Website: macys
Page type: customer-info-address
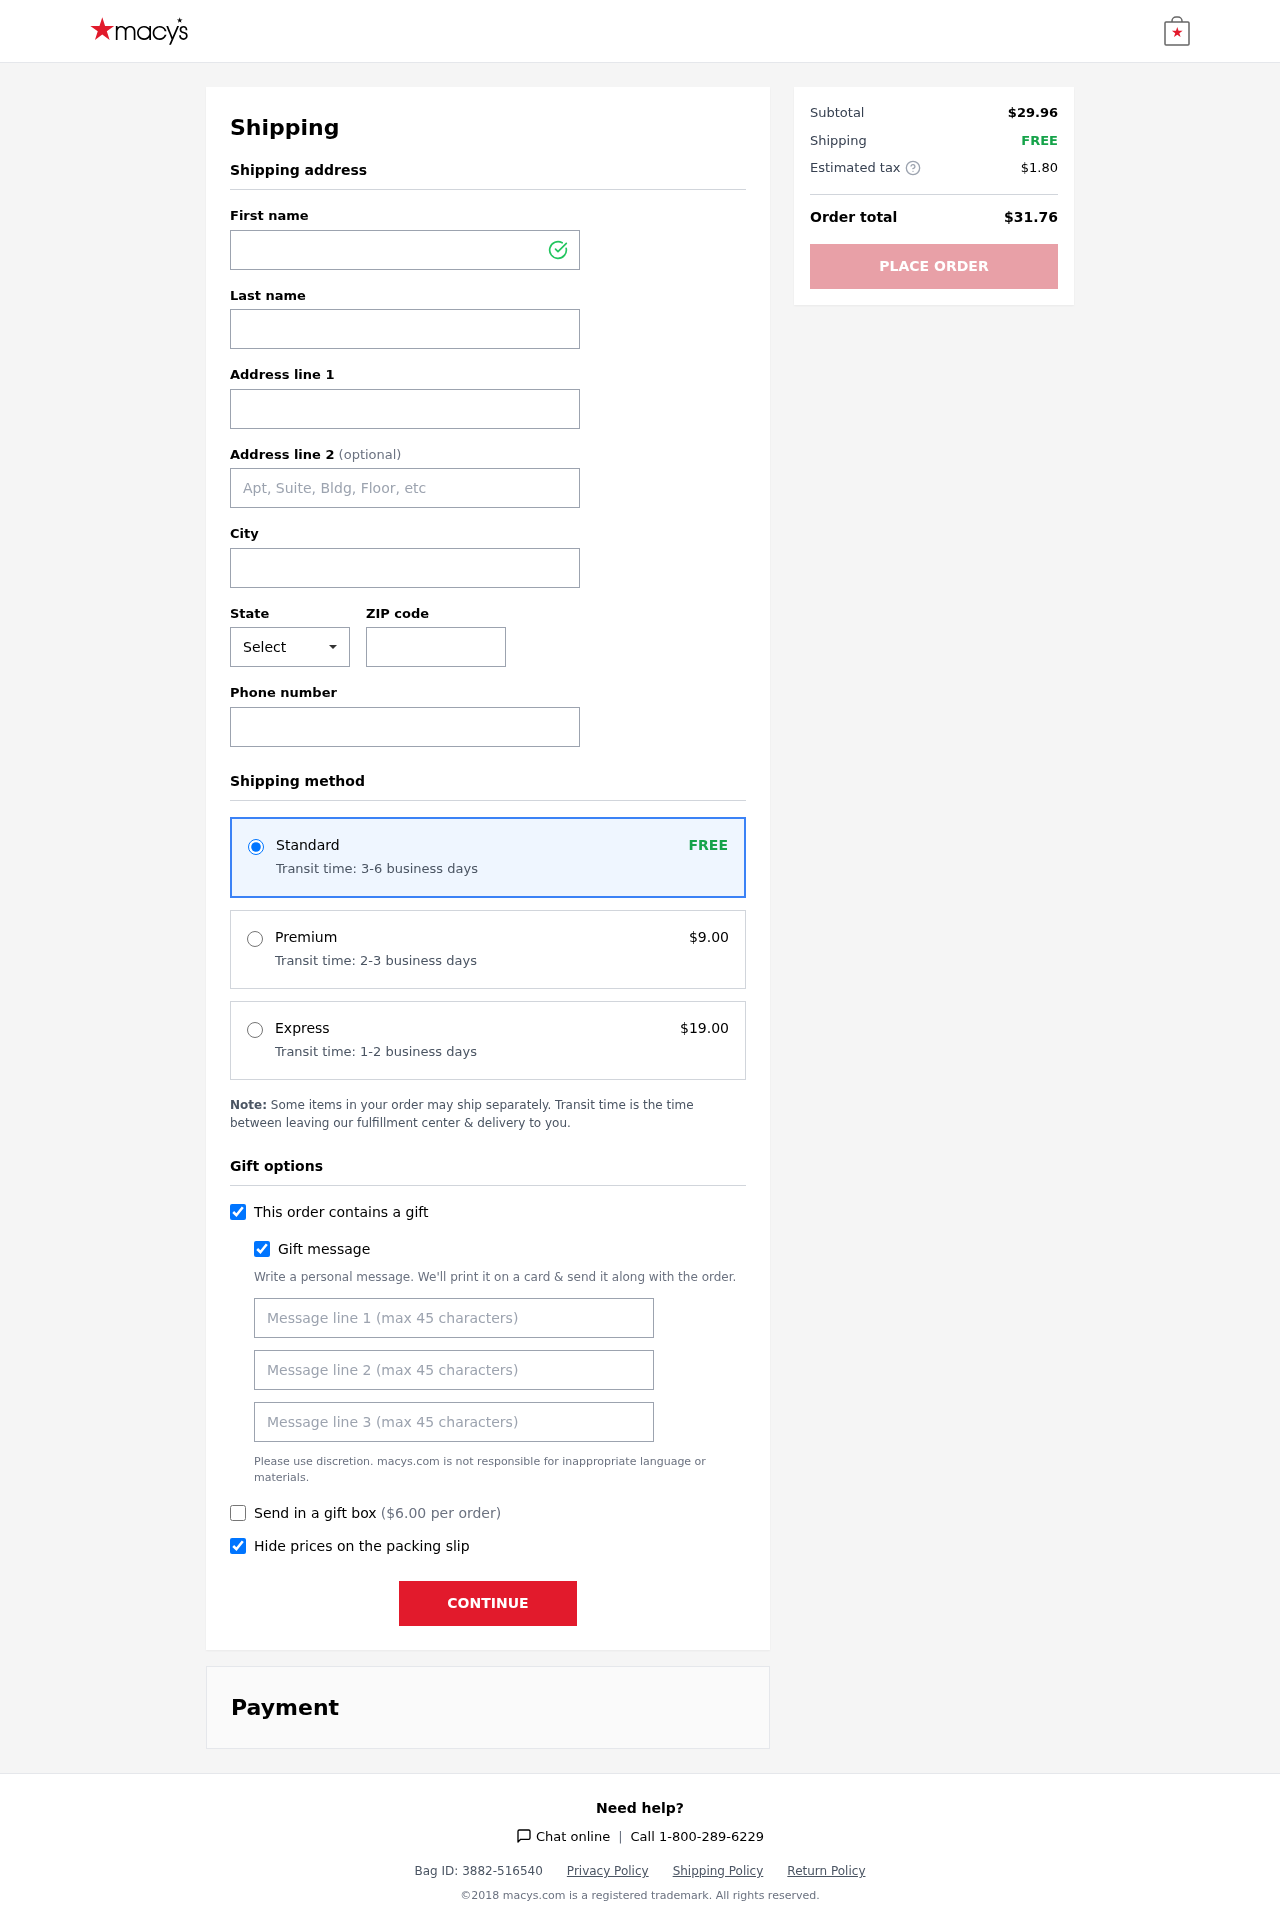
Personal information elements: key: PII_CITY
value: Laurenmouth
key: PII_FIRSTNAME
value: Lindsey
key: PII_GIFT_MESSAGE
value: Hey Ronald! I thought you could use a little extra relaxation this season, so I picked up something special to help you unwind. Can't wait to hear how you enjoy it! Lindsey
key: PII_LASTNAME
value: Bailey
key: PII_PHONE
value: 5673578630
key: PII_POSTCODE
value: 42389
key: PII_STATE_ABBR
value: WI
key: PII_STREET
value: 623 Fernando Pine Apt. 534
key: PII_STREET2
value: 410 Kathryn Isle
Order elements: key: ORDER_SHIPPING_STANDARD
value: FREE
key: ORDER_SHIPPING_STANDARD_TIME
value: Transit time: 3-6 business days
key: ORDER_SHIPPING_PREMIUM
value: $9.00
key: ORDER_SHIPPING_PREMIUM_TIME
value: Transit time: 2-3 business days
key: ORDER_SHIPPING_EXPRESS
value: $19.00
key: ORDER_SHIPPING_EXPRESS_TIME
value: Transit time: 1-2 business days
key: ORDER_GIFT_BOX_FEE
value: $6.00
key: ORDER_SUBTOTAL
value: $29.96
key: ORDER_SHIPPING_COST
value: FREE
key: ORDER_TAX
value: $1.80
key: ORDER_TOTAL
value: $31.76